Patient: sex M, age 68
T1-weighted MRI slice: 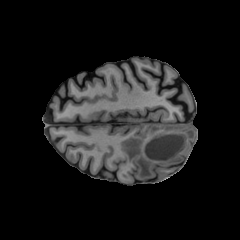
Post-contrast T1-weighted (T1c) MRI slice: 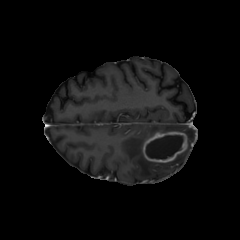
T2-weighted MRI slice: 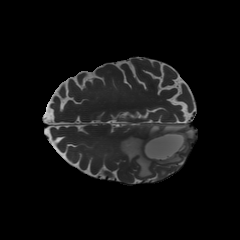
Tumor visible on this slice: yes
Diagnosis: Glioblastoma, IDH-wildtype
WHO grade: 4